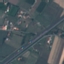
Land use / land cover class: Highway